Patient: sex M, age 64
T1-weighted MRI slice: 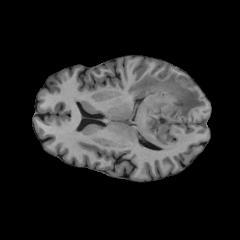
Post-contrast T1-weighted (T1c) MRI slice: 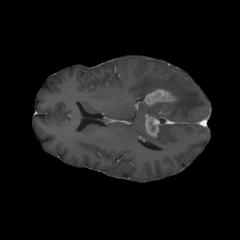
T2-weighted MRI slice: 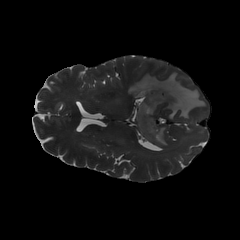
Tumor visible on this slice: yes
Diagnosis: Glioblastoma, IDH-wildtype
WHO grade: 4